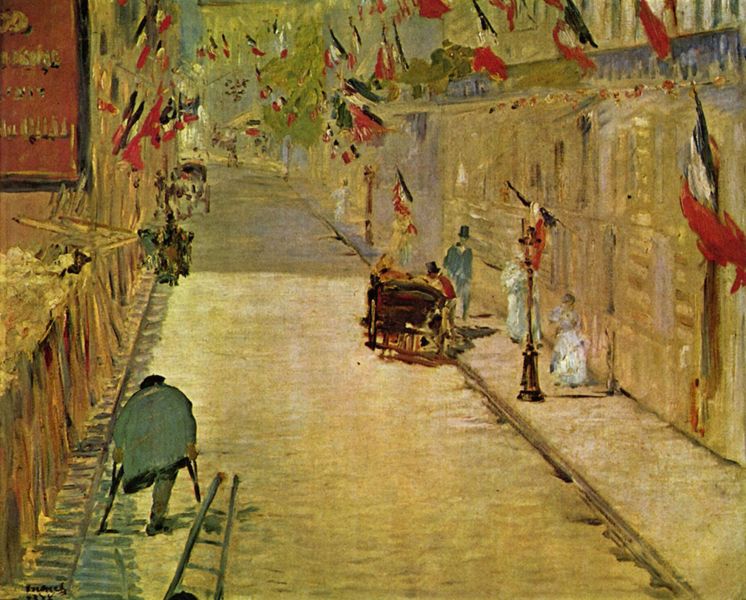
Titel: Rue Mosnier in Fahnen
Künstler: Édouard Manet
Standort: Washington (District of Columbia)
Institution: National Gallery of Art
Schlagwörter: blau, gemälde, mann, schatten, weiß, bäume, frauen, gelb, grün, impressionismus, landschaft, menschen, ocker, stadt, braun, frankreich, frau, hell, hut, kleid, lampe, laterne, licht, paris, strasse, dame, haus, rot, weg, zaun, expressionismus, fest, malerei, zylinder, feier, herr, häuser, sonne, kind, personen, pferd, pferde, bein, ansicht, fahnen, fassaden, gasse, flagge, trikolore, fußgänger, kutsche, van gogh, wagen, flattern, französische flagge, krieg, leiter, wehen, duktus, striche, schild, linear, gehweg, trottoir, humpeln, plakat, wimpel, blickrichtung, fluchtpunkt, straßenlampe, harmonisch, flaggen, französische revolution, strass, krüppel, nationalfeiertag, patriotismus, geschmückt, krücke, krücken, drapeau, unijambiste, invalide, wegen, bürgesteig, rue, einbein, invalider, fête, behinderter, amputierter, freilicht malerei, einbeiniger, rmstraße, 14 juillet, drapeau français, fête nationale, eibeiniger, gebäudereihe